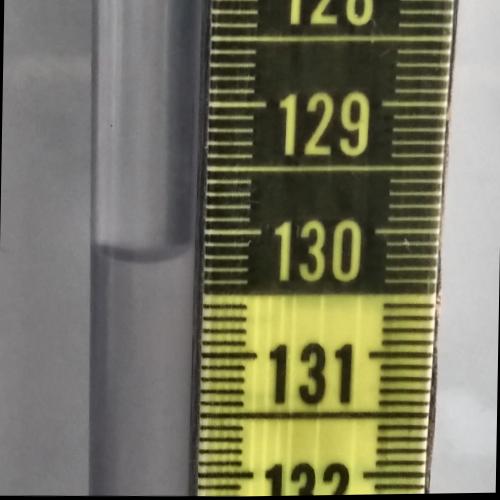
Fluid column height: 130.2 cm